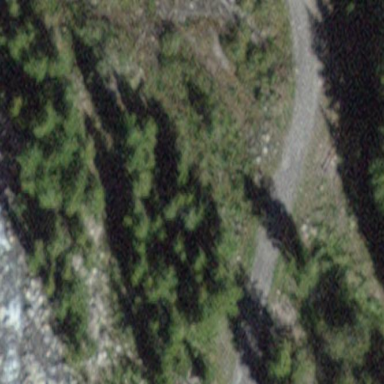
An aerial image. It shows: Forest area.